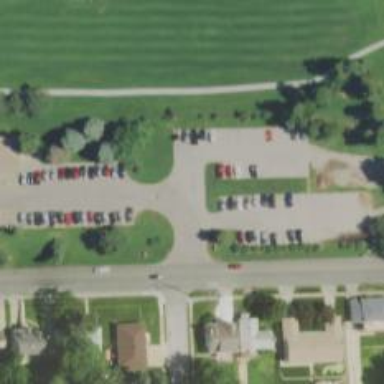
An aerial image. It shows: Asphalt driveway for service vehicles.